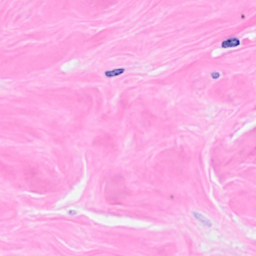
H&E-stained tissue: Breast